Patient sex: M
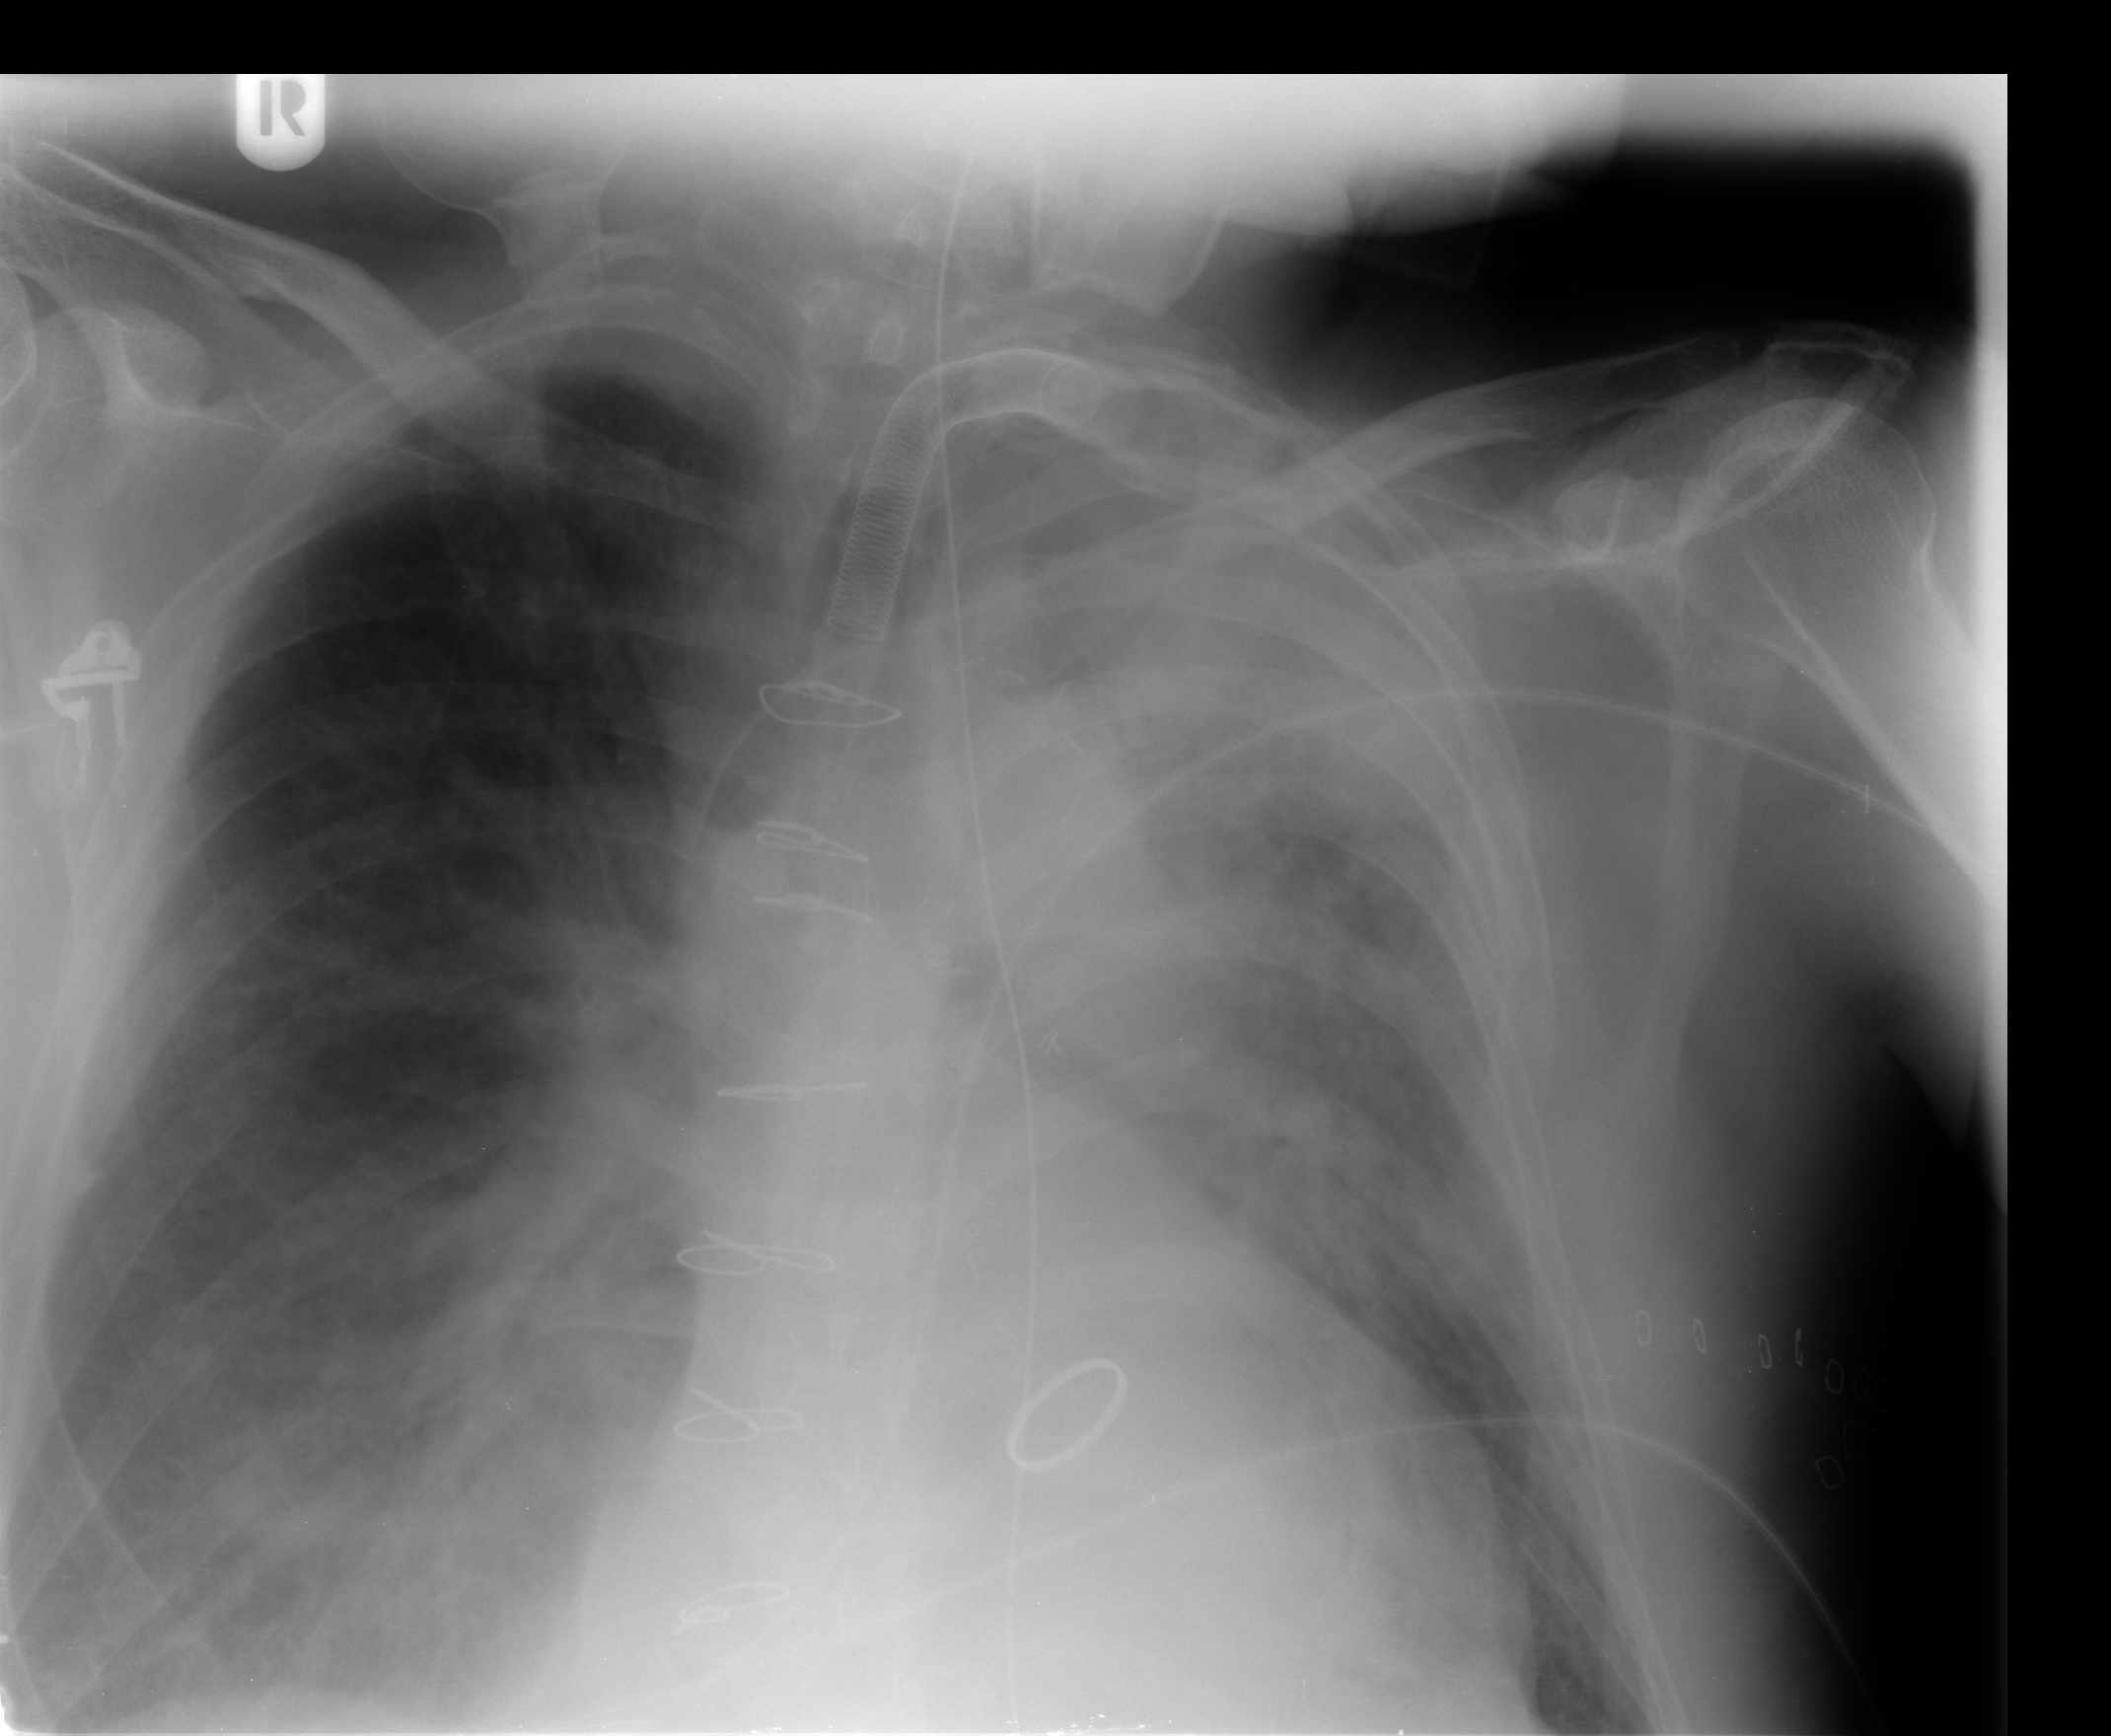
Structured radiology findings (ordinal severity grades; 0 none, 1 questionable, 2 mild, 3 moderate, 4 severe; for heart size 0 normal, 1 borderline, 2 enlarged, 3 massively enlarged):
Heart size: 2
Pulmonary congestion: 2
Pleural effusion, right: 2
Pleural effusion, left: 2
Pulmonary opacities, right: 2
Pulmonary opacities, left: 1
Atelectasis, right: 2
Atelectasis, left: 4